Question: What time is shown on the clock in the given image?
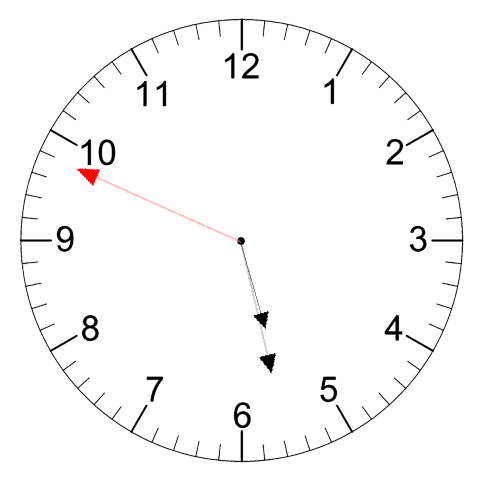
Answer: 05:27:49